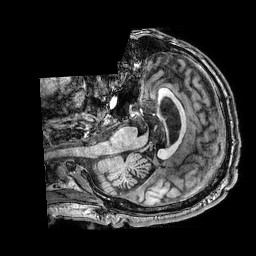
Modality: T1w
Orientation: axial
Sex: male
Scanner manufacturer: philips
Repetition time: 0.00831 s
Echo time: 0.00386 s